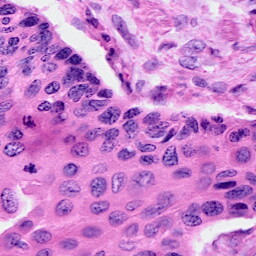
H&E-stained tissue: Cervix